Field crop: maize
Growth stage: 2
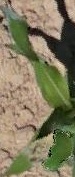
Species: maize